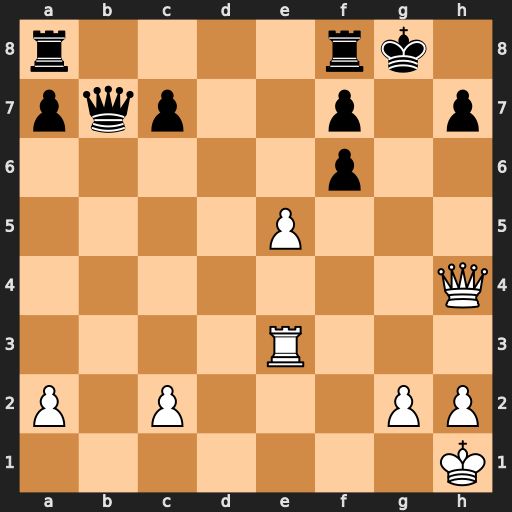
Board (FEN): r4rk1/pqp2p1p/5p2/4P3/7Q/4R3/P1P3PP/7K
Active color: w
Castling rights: -
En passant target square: -
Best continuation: Rg3+ Kh8 Qxf6#